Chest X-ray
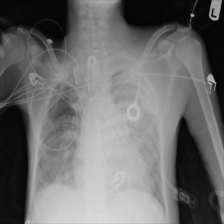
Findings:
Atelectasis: negative
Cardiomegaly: negative
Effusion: negative
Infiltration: negative
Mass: positive
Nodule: negative
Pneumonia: negative
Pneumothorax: negative
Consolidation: negative
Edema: negative
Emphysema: negative
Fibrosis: negative
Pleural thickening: negative
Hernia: negative